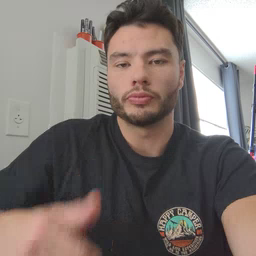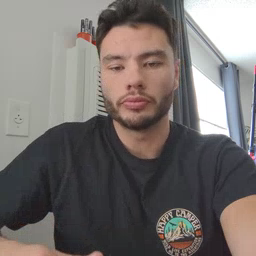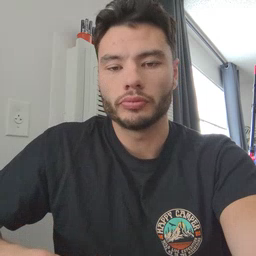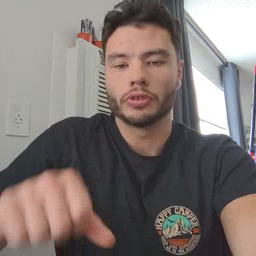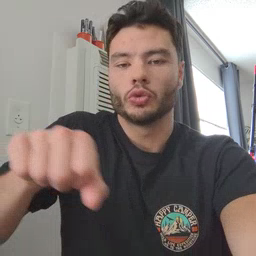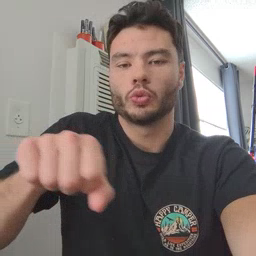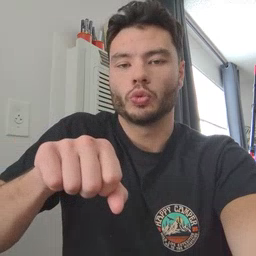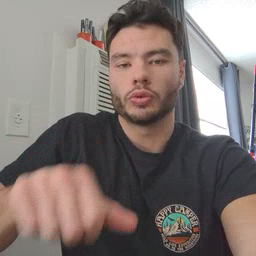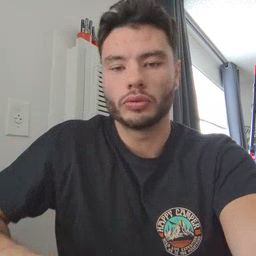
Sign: shoe